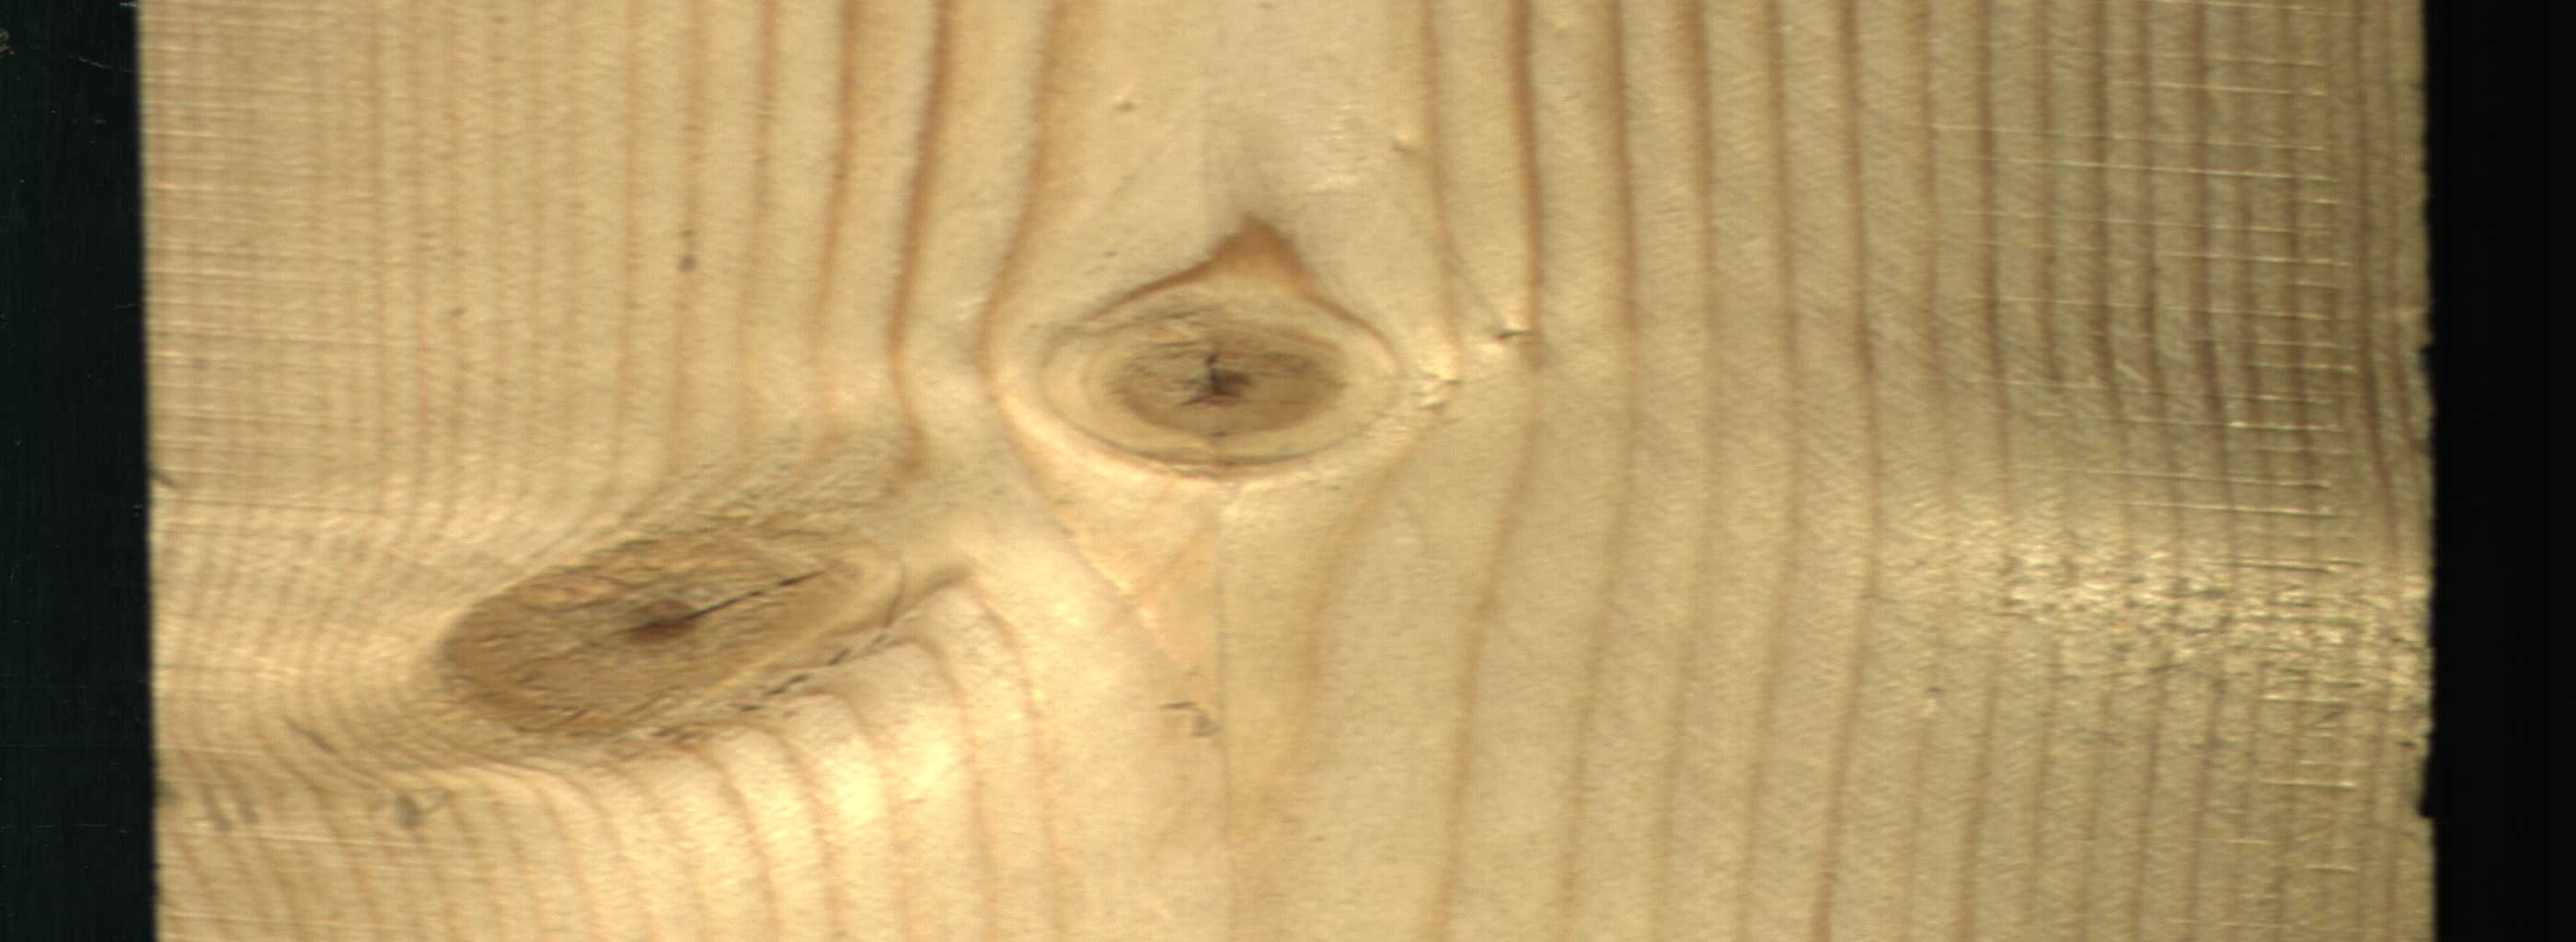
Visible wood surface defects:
knot_with_crack
Live_Knot